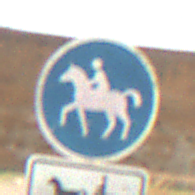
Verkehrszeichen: Reitweg
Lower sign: MehrspurigeFahrzeugeFrei9
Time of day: Midday
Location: Outdoor (Suburban)
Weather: PartlyCloudy
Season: NotSpecified
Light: Natural